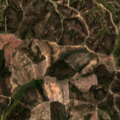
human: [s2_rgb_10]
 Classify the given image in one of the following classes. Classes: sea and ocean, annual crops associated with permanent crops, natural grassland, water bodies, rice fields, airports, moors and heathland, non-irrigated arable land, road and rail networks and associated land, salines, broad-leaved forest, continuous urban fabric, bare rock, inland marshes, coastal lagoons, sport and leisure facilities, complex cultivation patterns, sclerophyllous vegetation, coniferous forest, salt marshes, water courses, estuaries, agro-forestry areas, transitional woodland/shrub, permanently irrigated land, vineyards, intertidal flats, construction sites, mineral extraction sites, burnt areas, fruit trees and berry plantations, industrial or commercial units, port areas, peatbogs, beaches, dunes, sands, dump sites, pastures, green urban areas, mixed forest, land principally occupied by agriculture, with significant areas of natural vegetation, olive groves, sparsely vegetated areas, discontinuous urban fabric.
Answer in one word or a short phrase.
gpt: agro-forestry areas, broad-leaved forest, transitional woodland/shrub